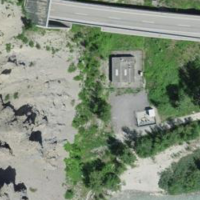
EUNIS habitat code: 57
Species observed at this site:
Linaria vulgaris
Hippophae rhamnoides